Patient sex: M
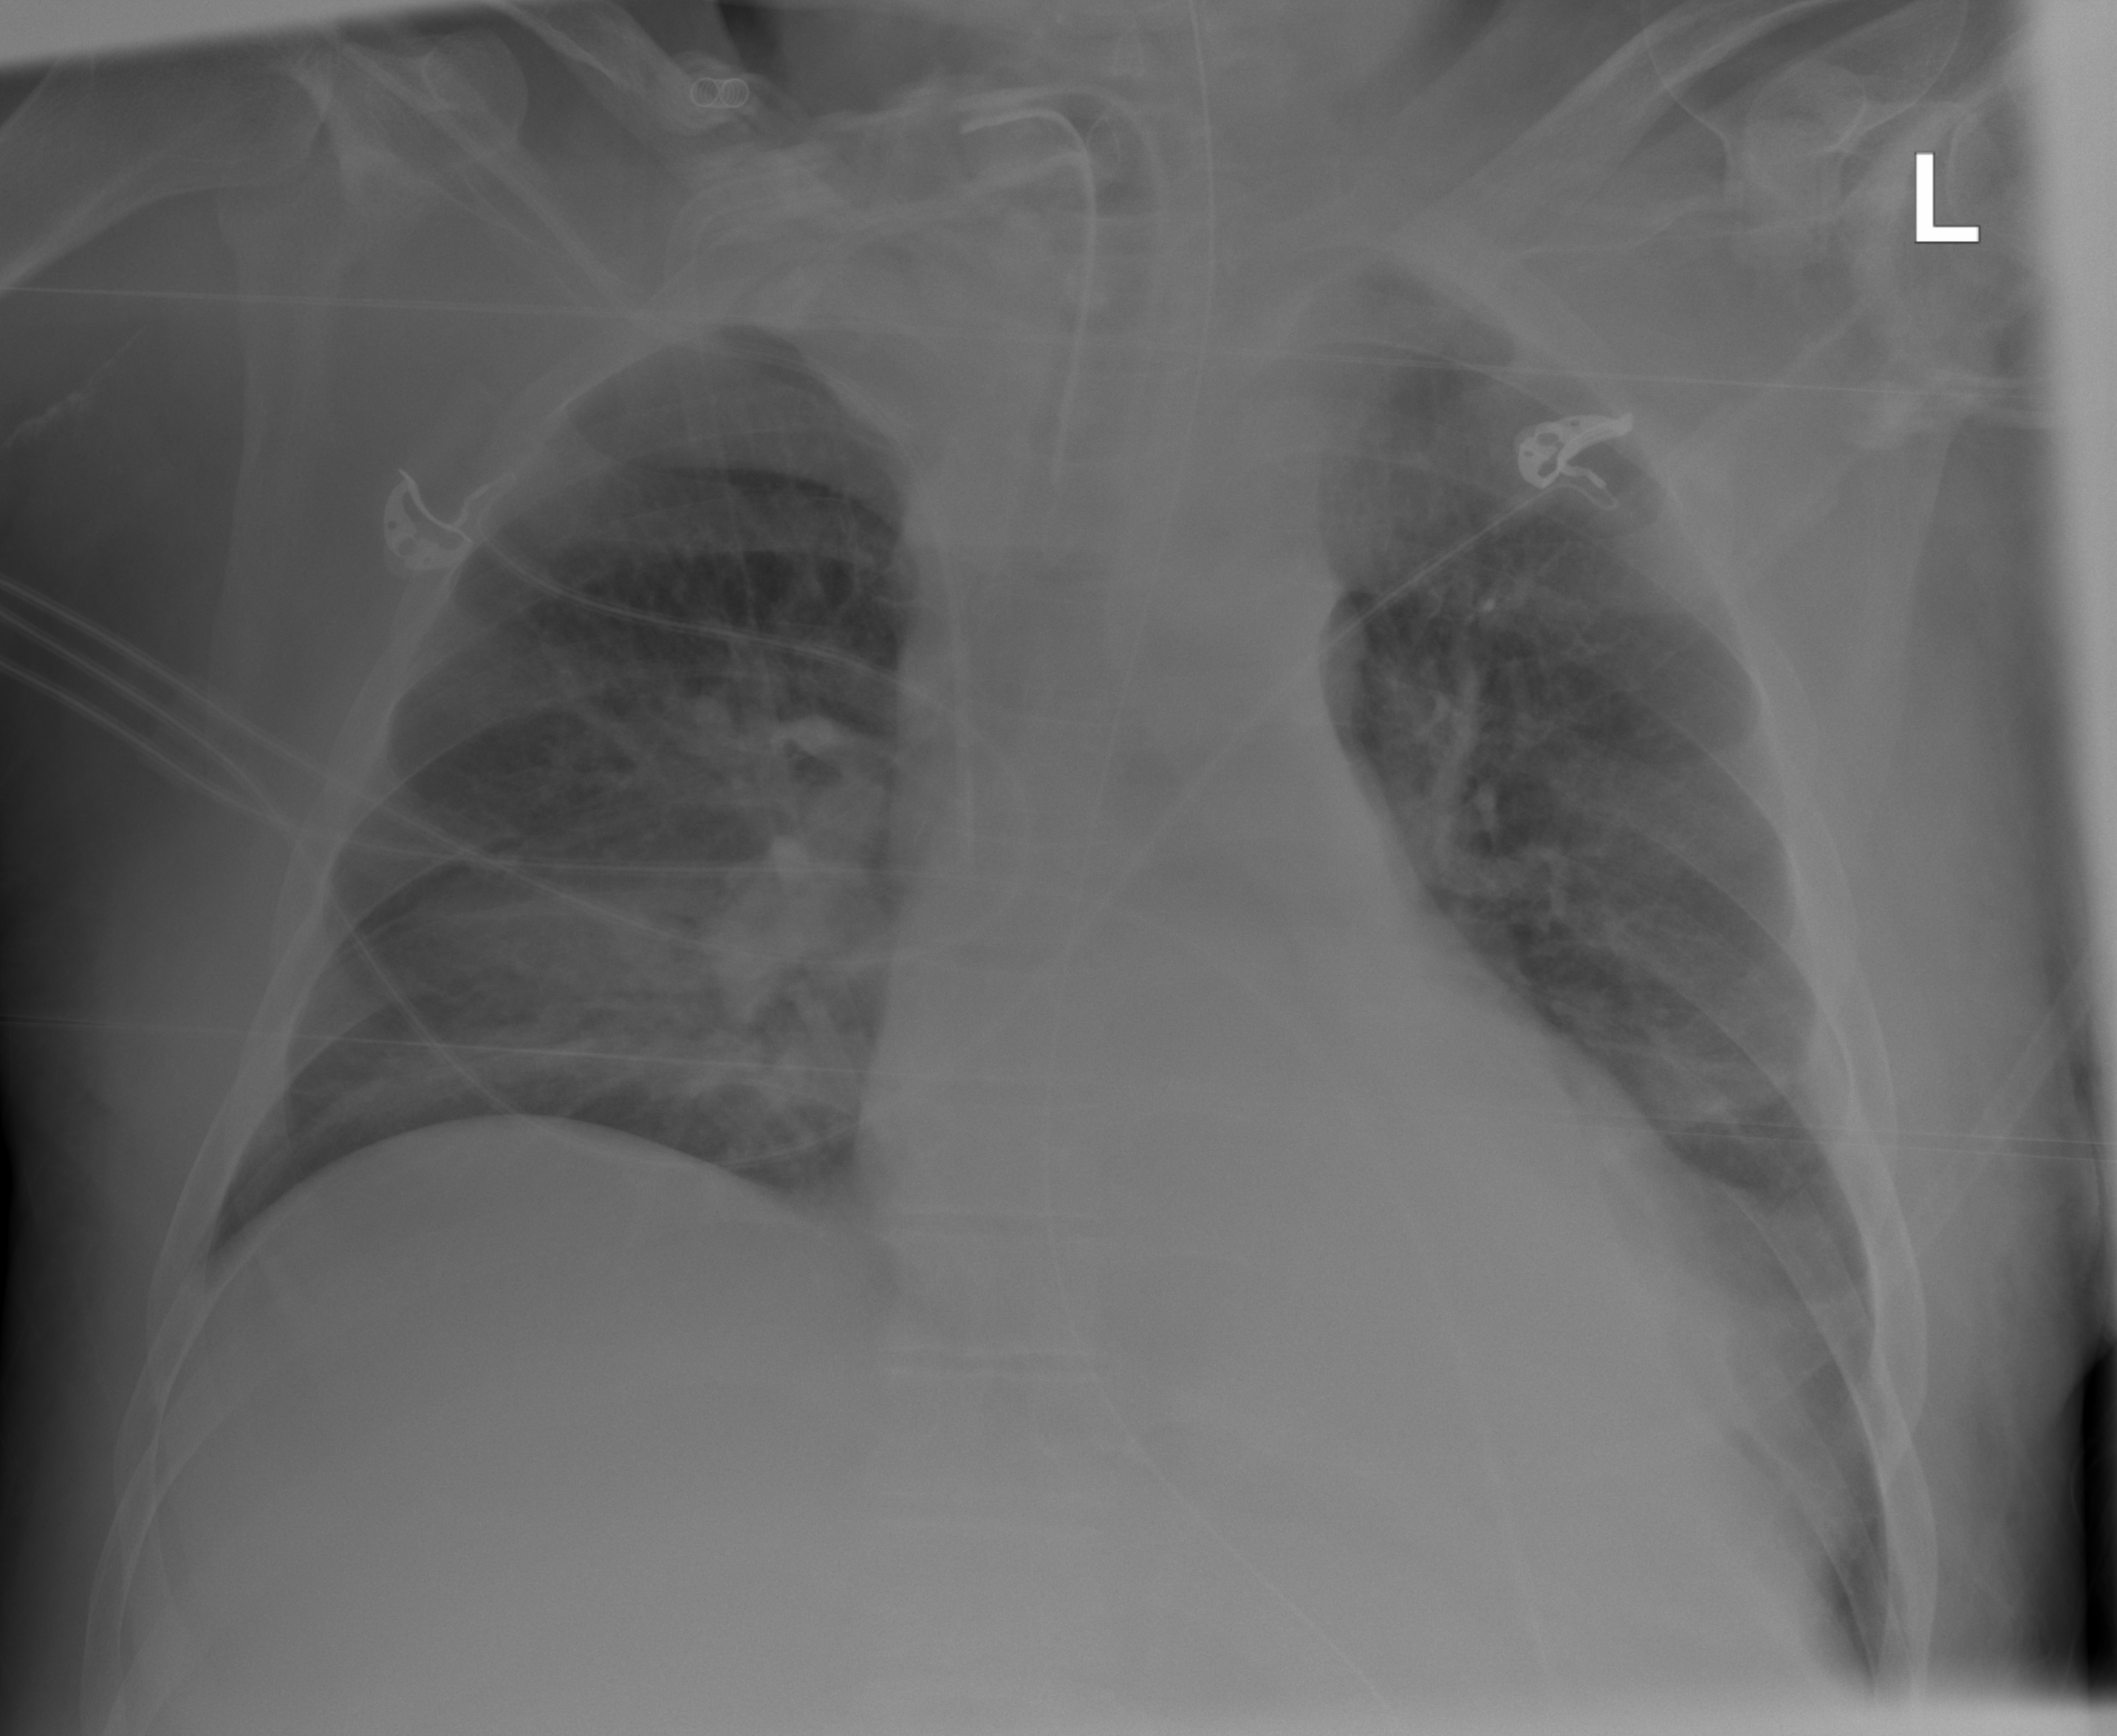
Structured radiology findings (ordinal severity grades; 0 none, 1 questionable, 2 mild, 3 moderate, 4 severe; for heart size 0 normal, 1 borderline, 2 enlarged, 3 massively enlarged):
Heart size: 2
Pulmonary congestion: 0
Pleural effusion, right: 0
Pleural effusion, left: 2
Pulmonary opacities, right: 2
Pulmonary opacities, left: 2
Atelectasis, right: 2
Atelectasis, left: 3